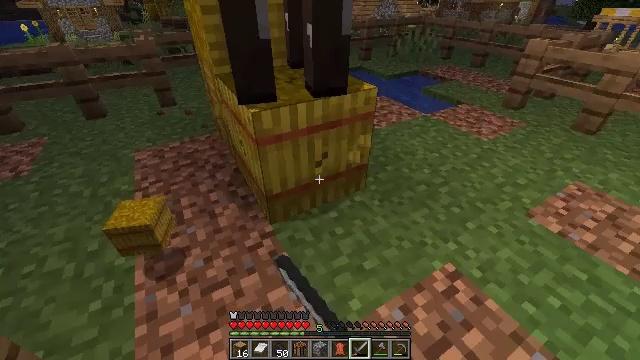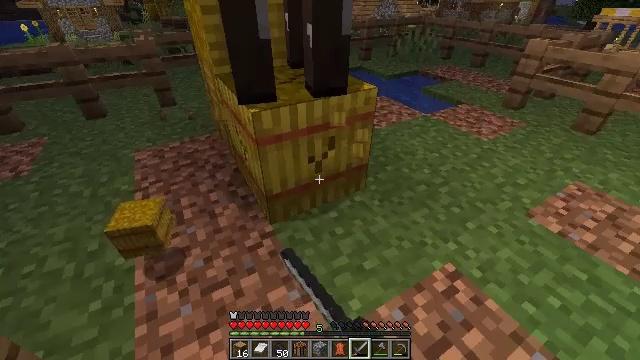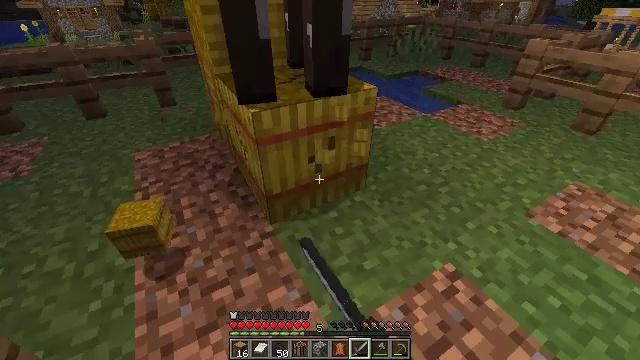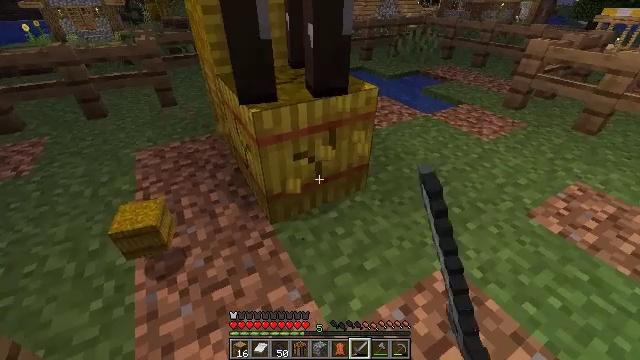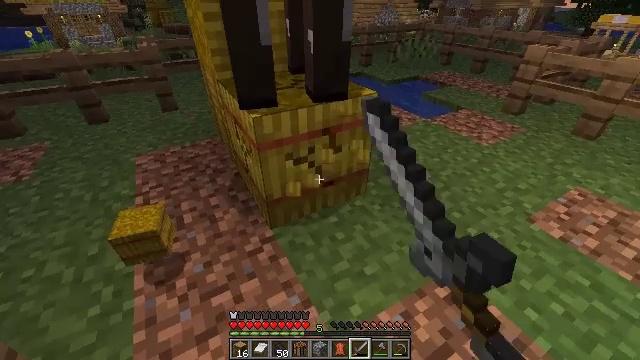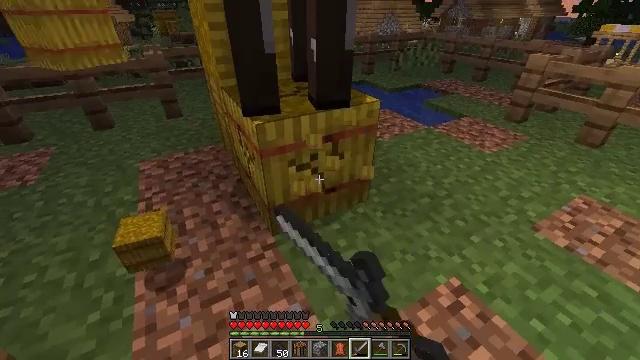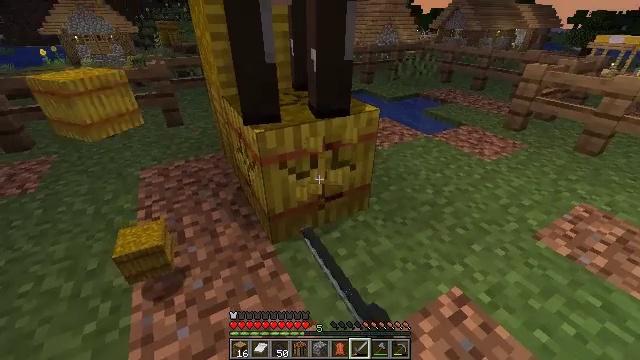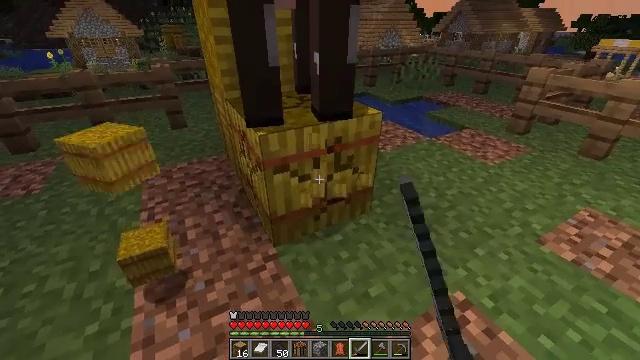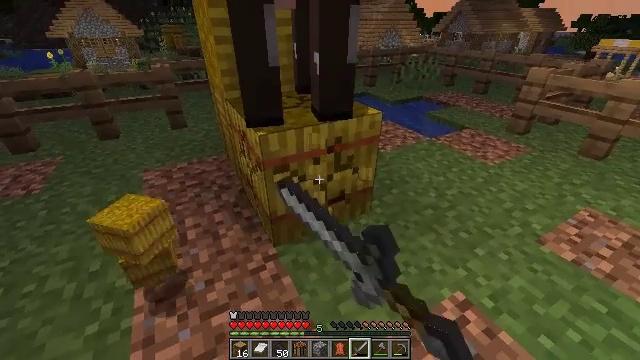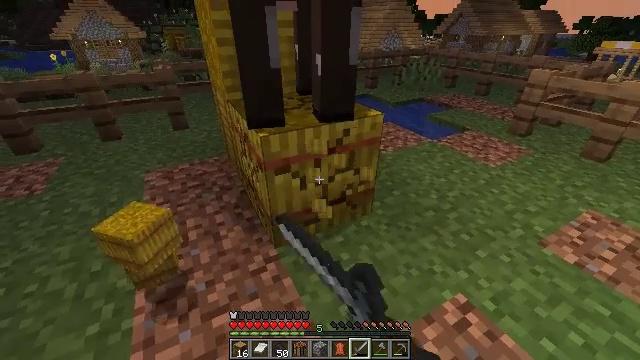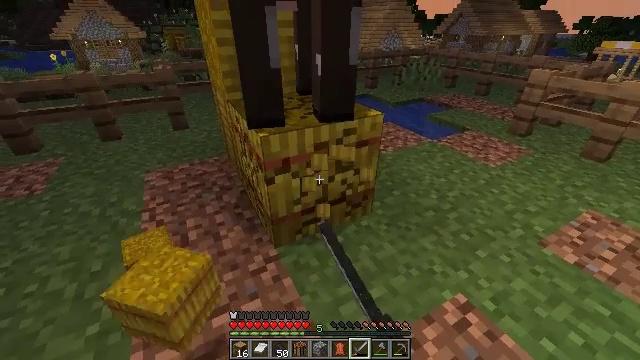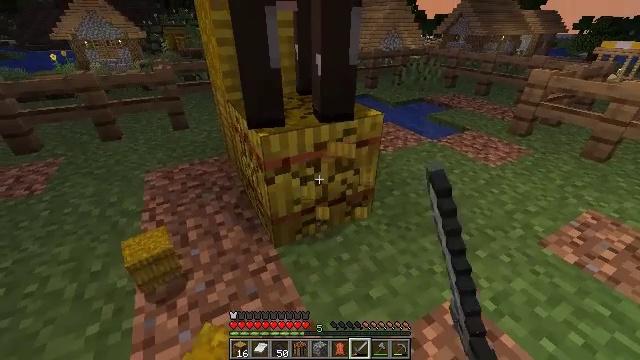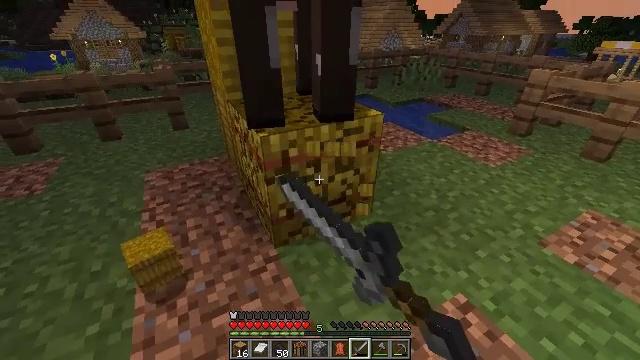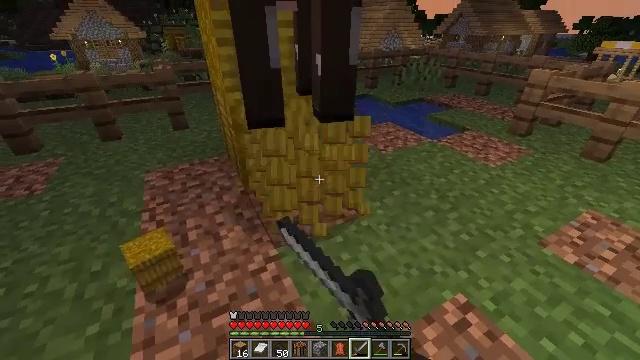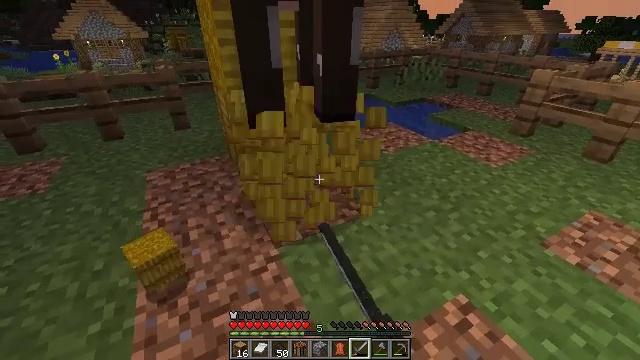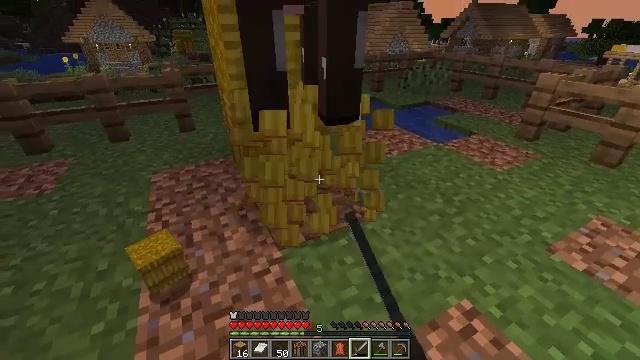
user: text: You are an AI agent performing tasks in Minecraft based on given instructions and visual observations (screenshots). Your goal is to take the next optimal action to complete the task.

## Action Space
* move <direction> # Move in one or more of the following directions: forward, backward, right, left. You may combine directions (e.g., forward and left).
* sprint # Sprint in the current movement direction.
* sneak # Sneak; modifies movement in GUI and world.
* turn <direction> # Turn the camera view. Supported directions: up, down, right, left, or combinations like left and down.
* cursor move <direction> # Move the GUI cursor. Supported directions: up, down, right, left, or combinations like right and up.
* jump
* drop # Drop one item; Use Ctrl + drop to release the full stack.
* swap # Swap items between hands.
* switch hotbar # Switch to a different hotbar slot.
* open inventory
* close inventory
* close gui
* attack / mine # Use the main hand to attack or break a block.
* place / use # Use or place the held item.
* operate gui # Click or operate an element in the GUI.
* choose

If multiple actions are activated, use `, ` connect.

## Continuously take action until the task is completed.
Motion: motion action
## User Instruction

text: Attack the hay block to get hay.
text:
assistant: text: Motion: attack / mine
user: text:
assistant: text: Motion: attack / mine
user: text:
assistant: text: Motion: attack / mine
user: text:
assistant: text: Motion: turn up, attack / mine
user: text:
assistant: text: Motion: turn up, attack / mine
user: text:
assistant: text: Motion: turn up, attack / mine
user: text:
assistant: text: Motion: attack / mine
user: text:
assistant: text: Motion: attack / mine
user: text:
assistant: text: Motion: attack / mine
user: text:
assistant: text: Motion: attack / mine
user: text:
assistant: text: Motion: attack / mine
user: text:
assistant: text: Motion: attack / mine
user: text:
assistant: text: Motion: attack / mine
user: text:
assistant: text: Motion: attack / mine
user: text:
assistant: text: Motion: attack / mine
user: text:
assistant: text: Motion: turn left, attack / mine
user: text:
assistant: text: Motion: turn left, attack / mine
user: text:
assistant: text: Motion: attack / mine